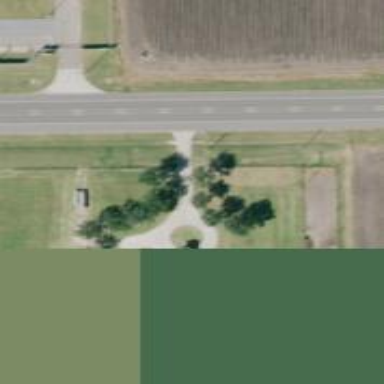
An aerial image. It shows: Driveway leading to service road.